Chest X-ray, PA view. Patient: 24 years old, sex F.
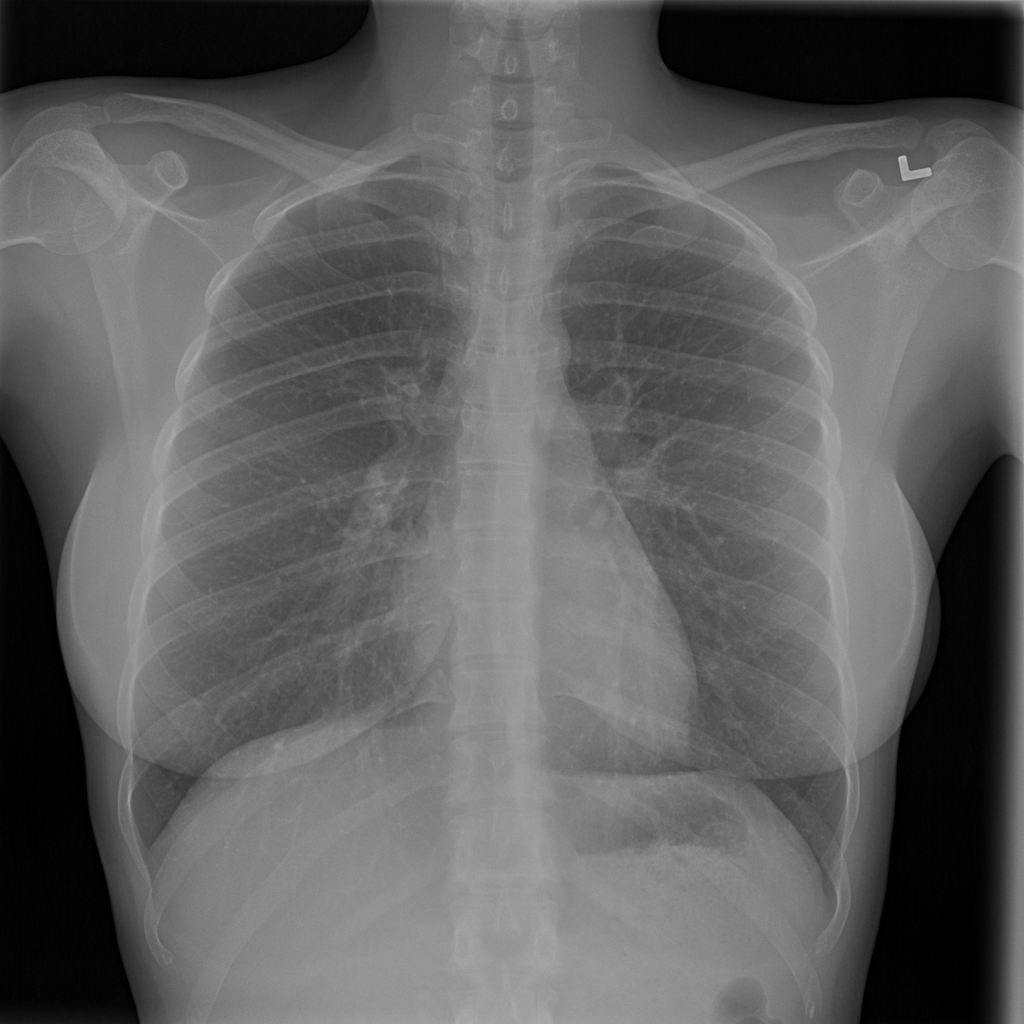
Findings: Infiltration